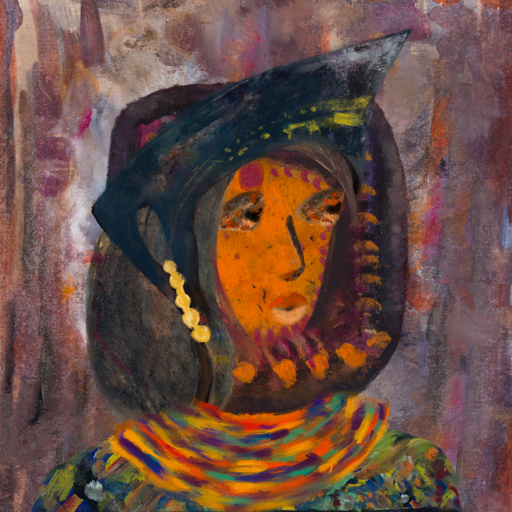
Background: Hypocrite, Head And Neck Side: Doll_w_Hair, Face Side: Gypsy_Queen, Bust: An_Impression, Hair Side: Gypsy_Mother, Head Accessory: Irani, Second Necklace: An_Impression_2, Necklace: Blank, Baby: Blank